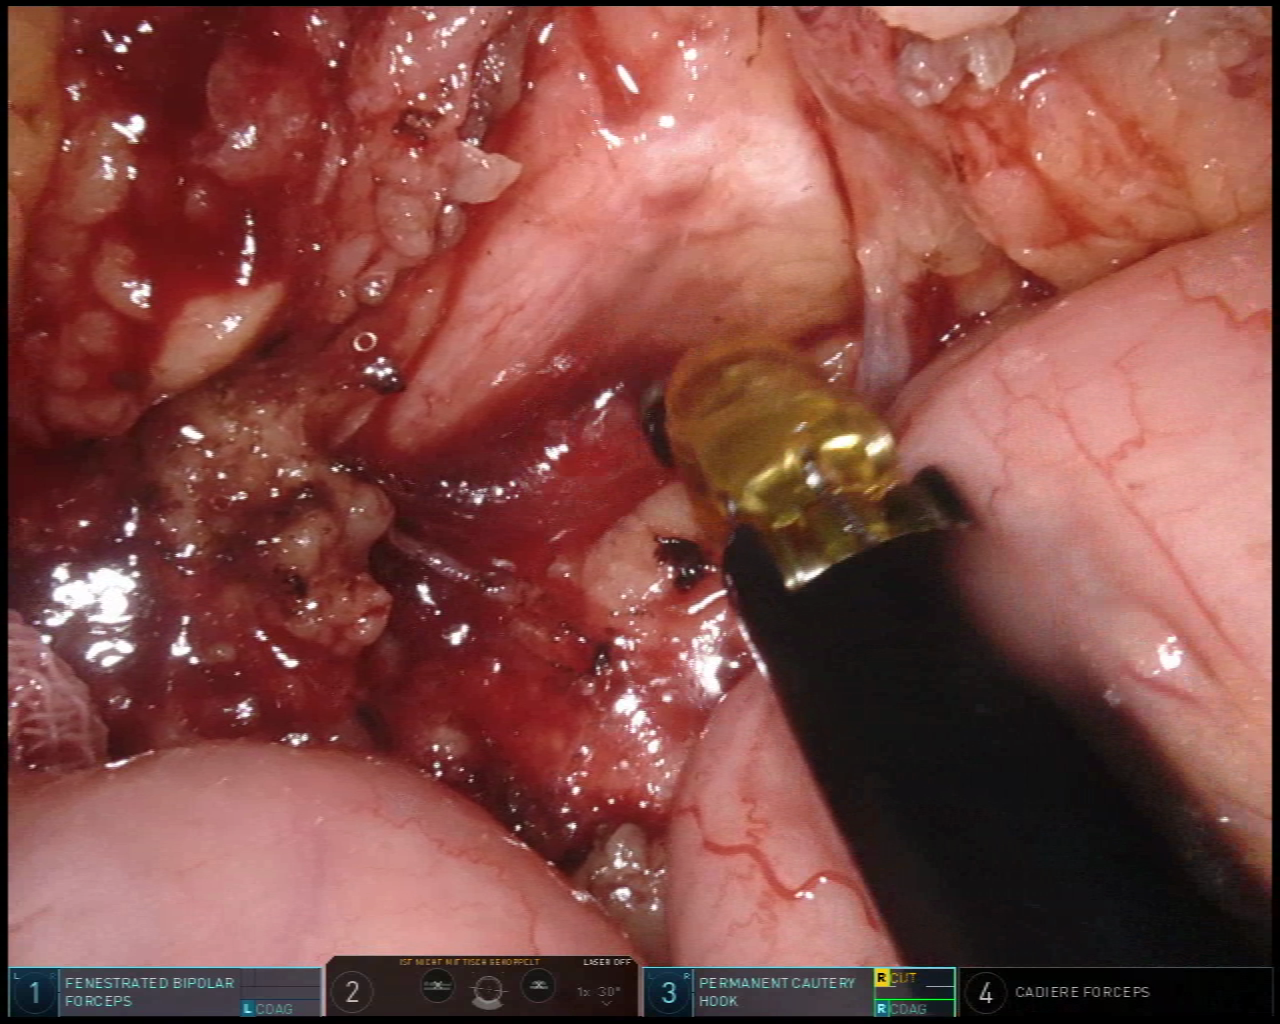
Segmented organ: inferior_mesenteric_artery
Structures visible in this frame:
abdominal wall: no
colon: no
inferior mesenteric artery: yes
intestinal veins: no
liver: no
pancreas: no
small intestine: yes
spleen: no
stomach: no
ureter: no
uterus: no
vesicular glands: no